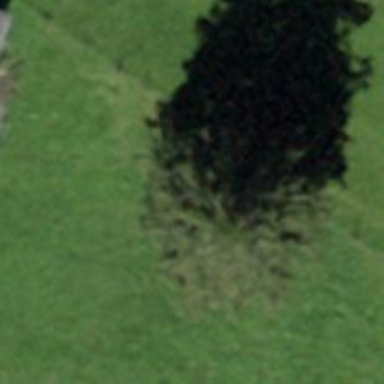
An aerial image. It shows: Needle-leaved tree in its natural environment.